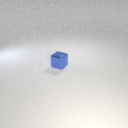
small blue metal cube